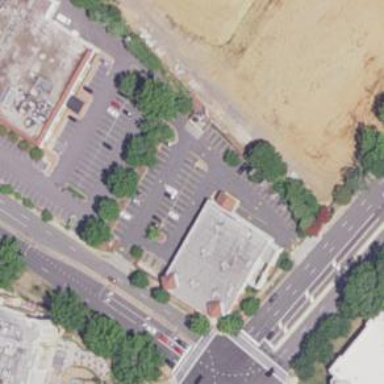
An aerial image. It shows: Commercial building.